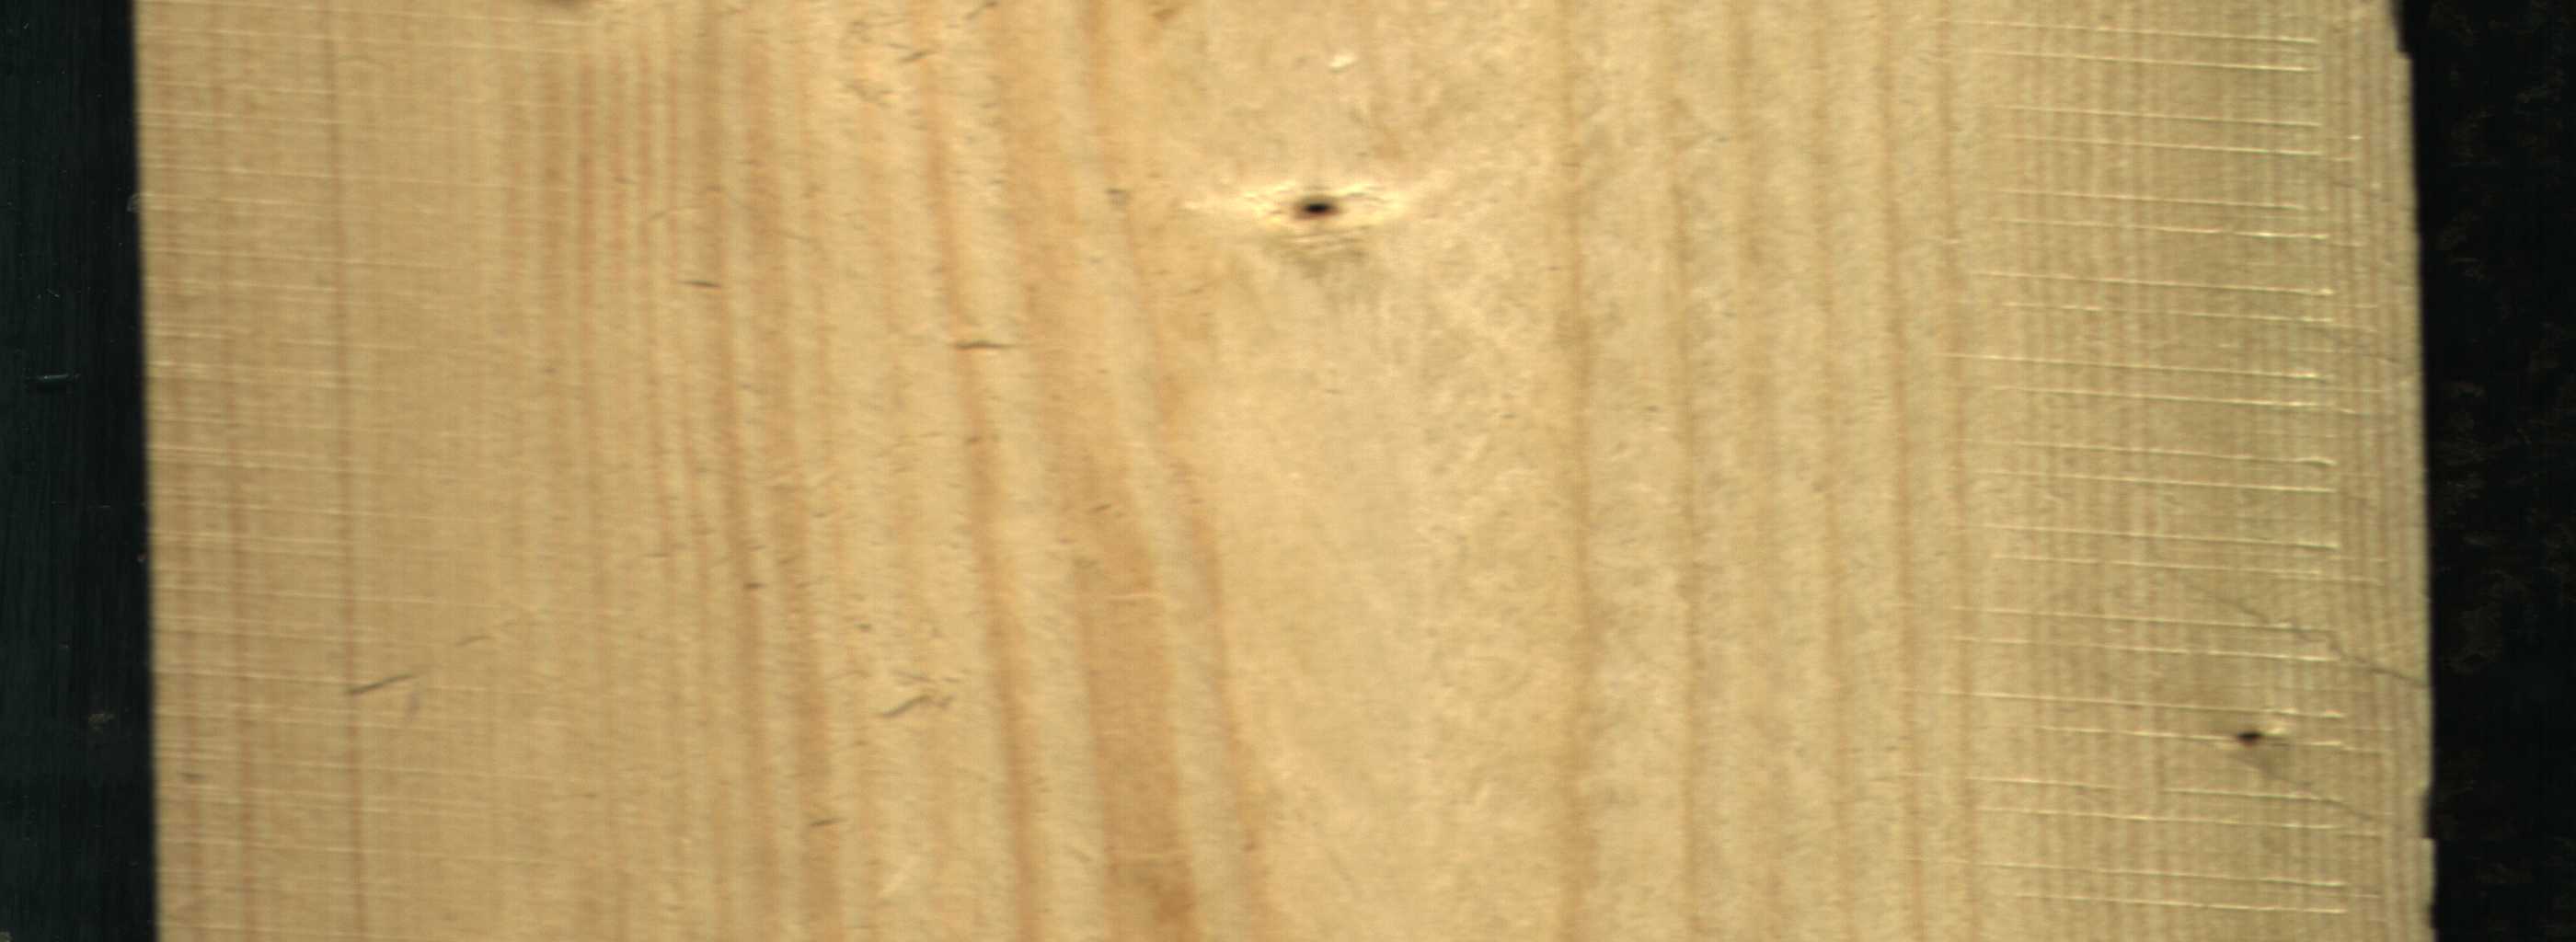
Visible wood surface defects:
Dead_Knot
Dead_Knot